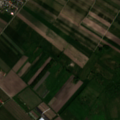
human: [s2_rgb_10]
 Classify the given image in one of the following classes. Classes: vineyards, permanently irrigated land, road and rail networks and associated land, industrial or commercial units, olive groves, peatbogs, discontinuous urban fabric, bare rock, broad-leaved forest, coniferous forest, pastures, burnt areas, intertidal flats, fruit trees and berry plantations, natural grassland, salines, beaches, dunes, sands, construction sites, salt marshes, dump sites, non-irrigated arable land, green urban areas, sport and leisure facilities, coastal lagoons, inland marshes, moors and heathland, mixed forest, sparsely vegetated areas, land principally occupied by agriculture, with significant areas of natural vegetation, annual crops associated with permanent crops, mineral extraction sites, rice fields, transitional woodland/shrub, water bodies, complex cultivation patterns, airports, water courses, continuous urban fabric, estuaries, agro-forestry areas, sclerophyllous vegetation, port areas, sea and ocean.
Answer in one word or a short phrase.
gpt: discontinuous urban fabric, non-irrigated arable land, vineyards, complex cultivation patterns, land principally occupied by agriculture, with significant areas of natural vegetation